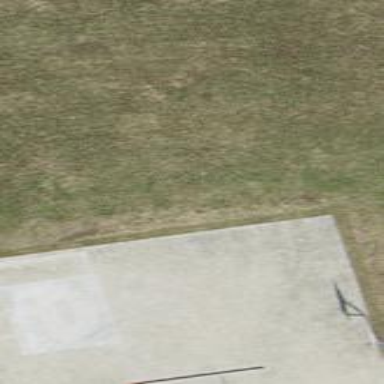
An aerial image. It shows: Image of helipad at airport.